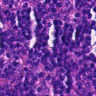
Metastatic tissue present: no